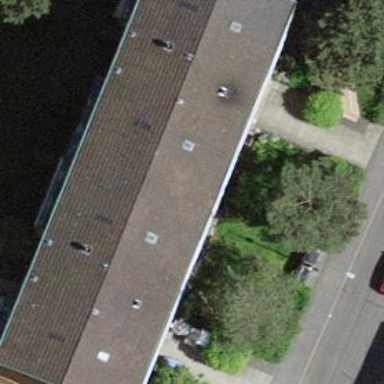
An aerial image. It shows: Gabled roof on building that houses apartments.